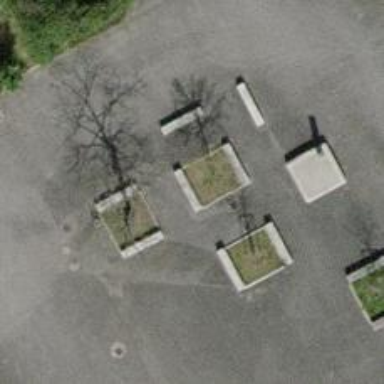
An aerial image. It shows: Concrete bench.